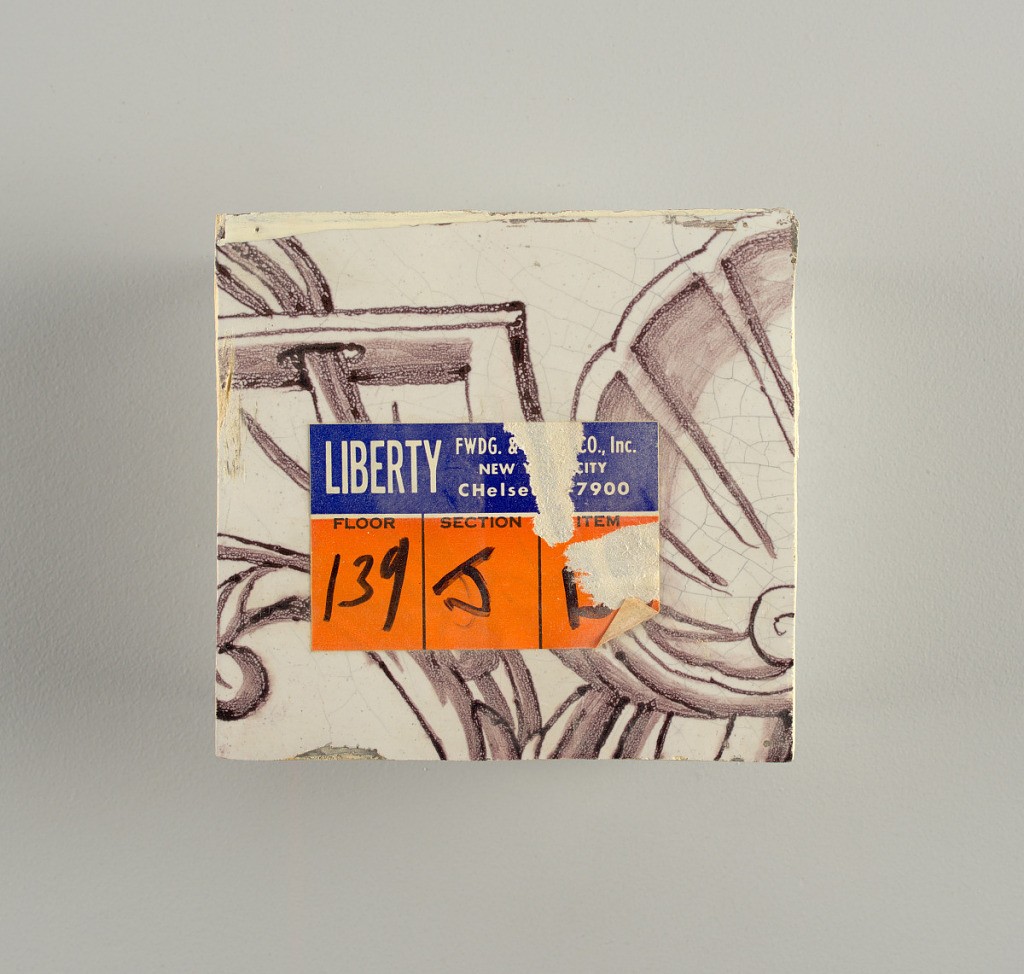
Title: Wall facing
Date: ca. 1725
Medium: tin-glazed earthenware, underglaze
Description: Two vertical rectangles, twenty-three tiles high.  A) Nine tiles wide at top; seven tiles wide at bottom.  B) Ten and one-half tiles wide.

Arabesque design of foliage.  A) with centered figure of Justice under a canopy.  B) with centered urn.